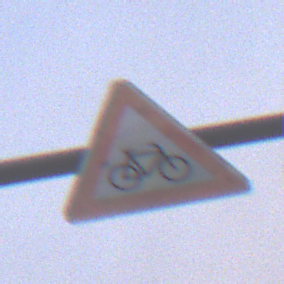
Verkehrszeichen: RadverkehrLinks
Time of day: SunriseSunset
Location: Outdoor (Beach)
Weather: Overcast
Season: NotSpecified
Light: Natural